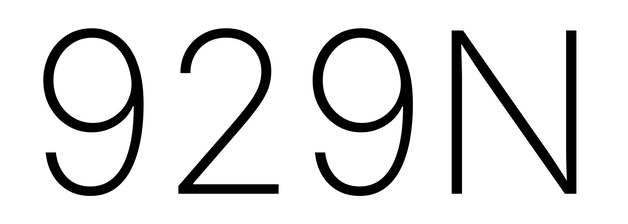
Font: Inter_ExtraLight